Field crop: maize
Growth stage: 2
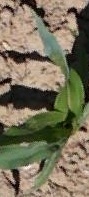
Species: maize